Interaction volume radius: 5 \u00c5
Interaction volume height: 20 \u00c5
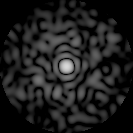
Disorder parameter: 0.8472